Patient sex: M
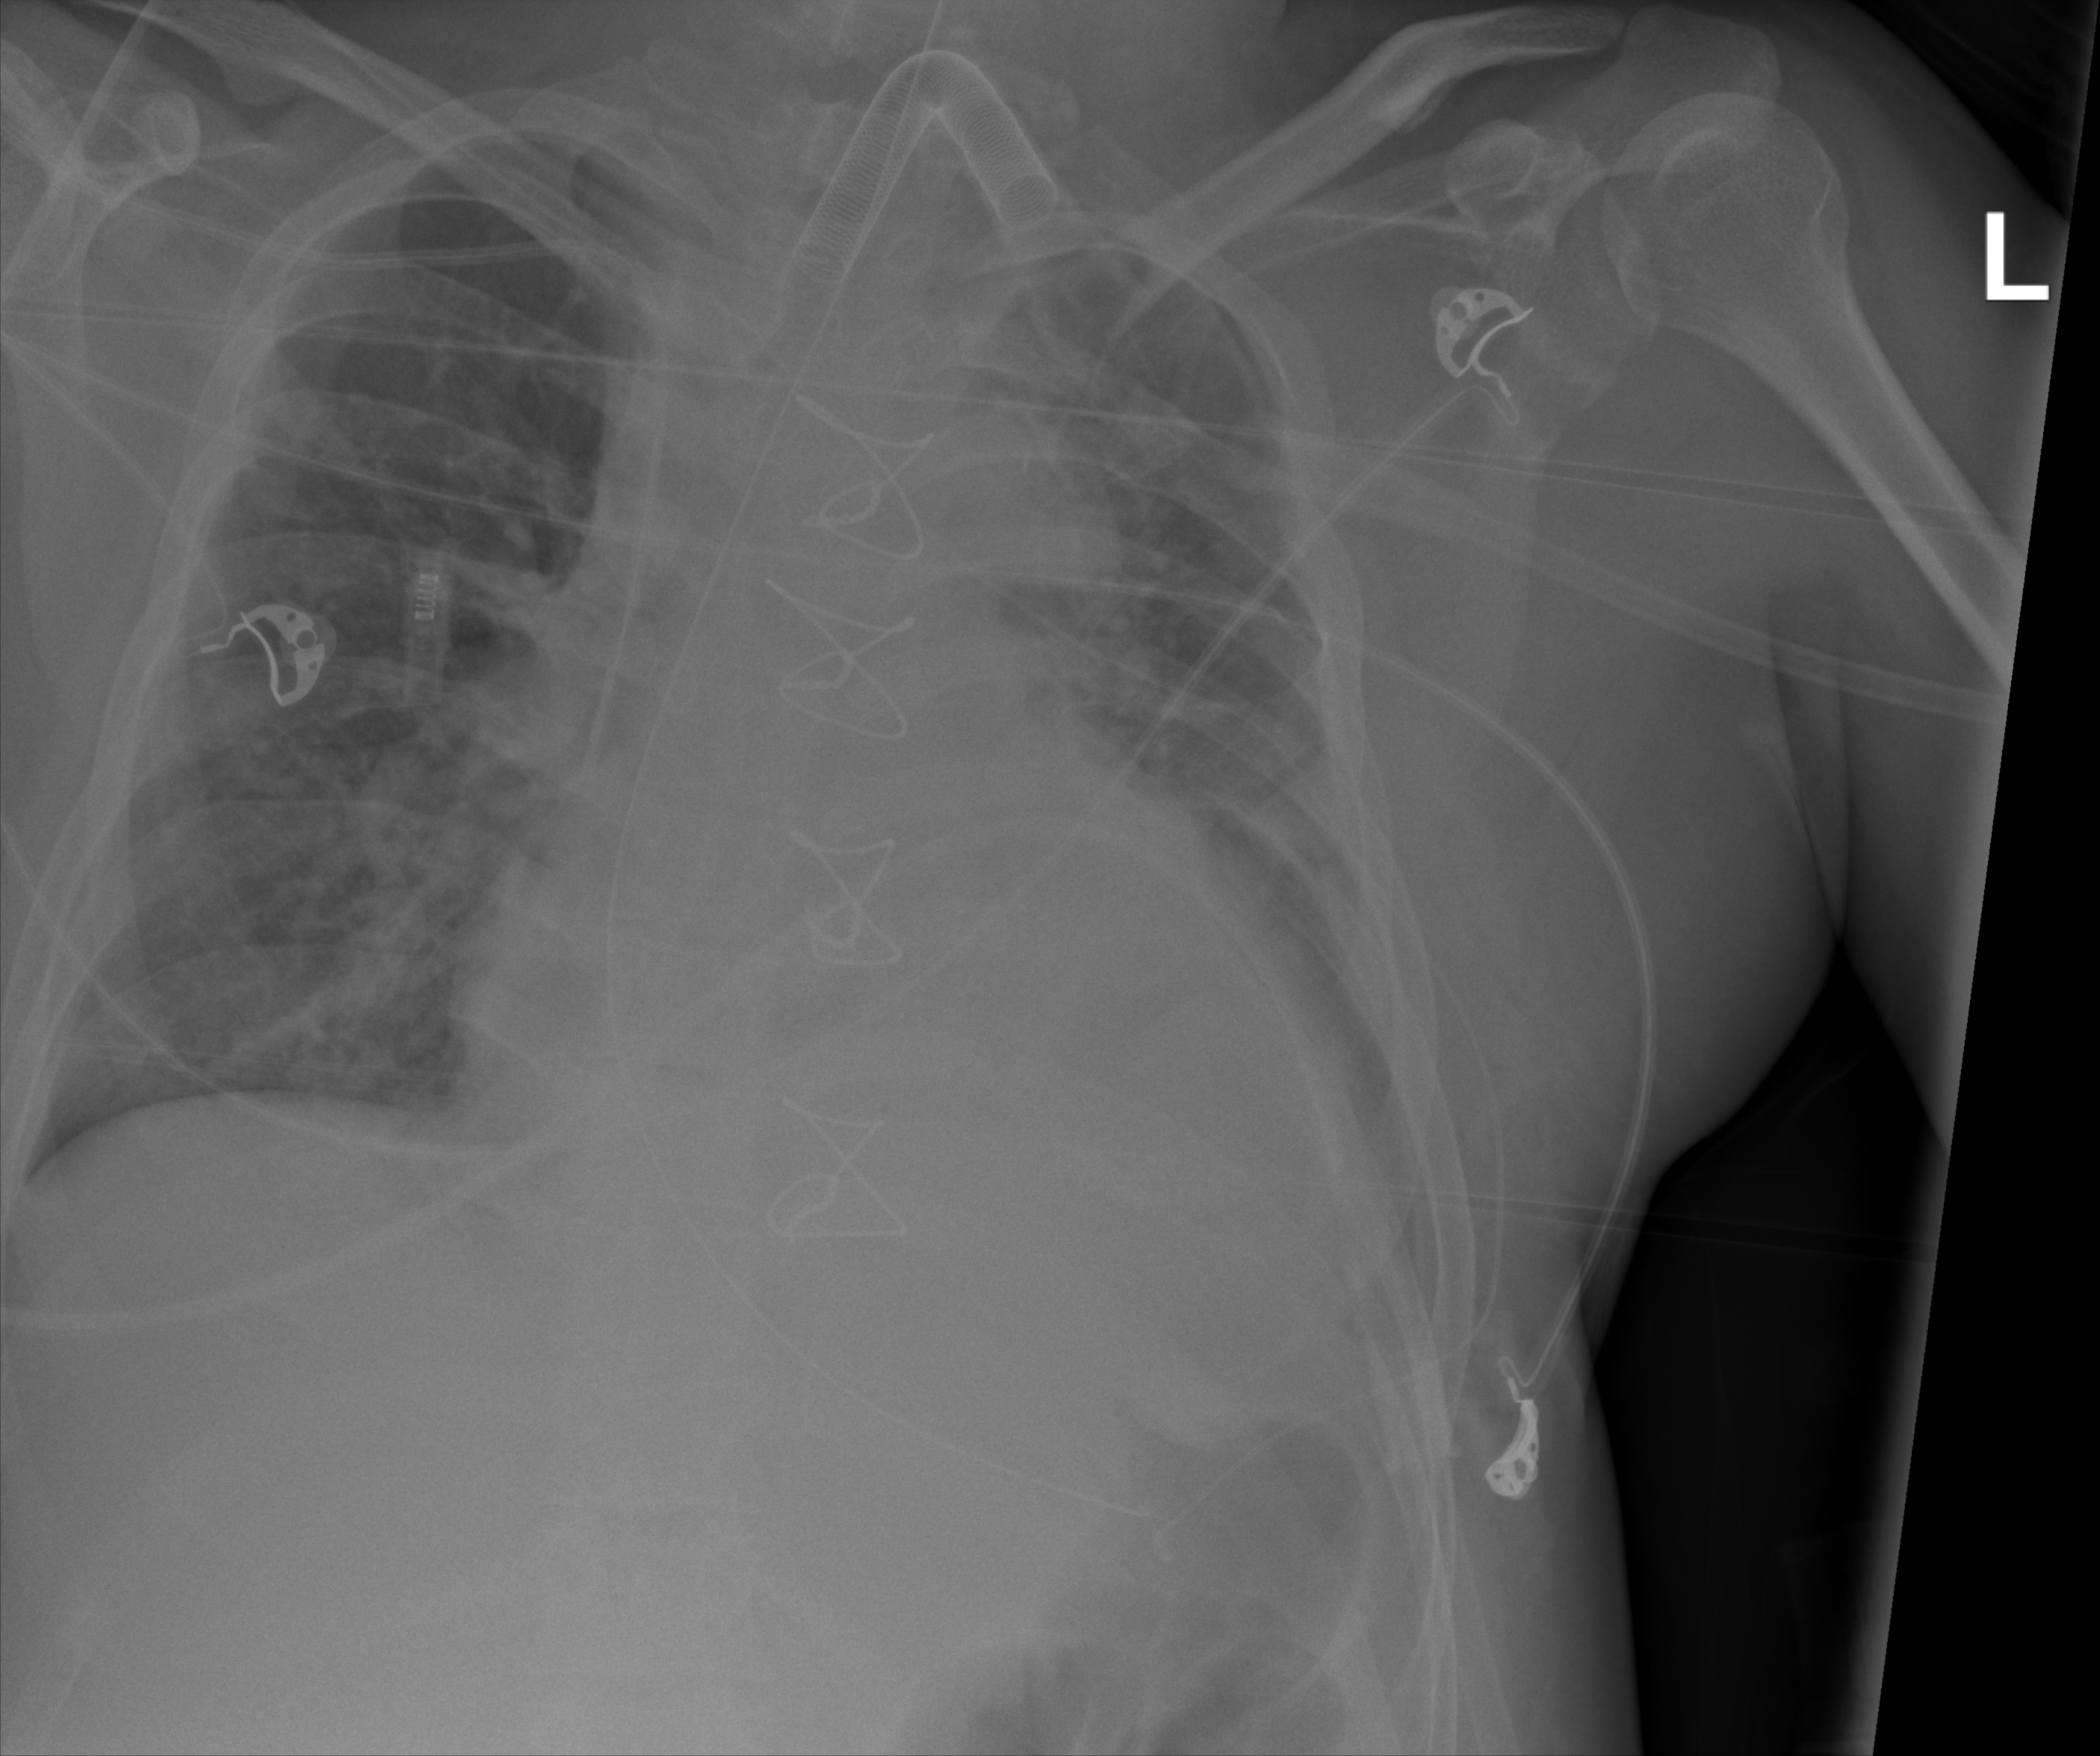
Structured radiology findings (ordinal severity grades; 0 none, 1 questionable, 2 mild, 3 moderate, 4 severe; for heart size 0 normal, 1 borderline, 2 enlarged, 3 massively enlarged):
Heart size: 3
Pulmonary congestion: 1
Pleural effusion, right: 0
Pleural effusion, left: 0
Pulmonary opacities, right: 2
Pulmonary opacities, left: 2
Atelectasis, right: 3
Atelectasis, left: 2